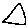
Label: triangle